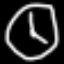
Label: clock